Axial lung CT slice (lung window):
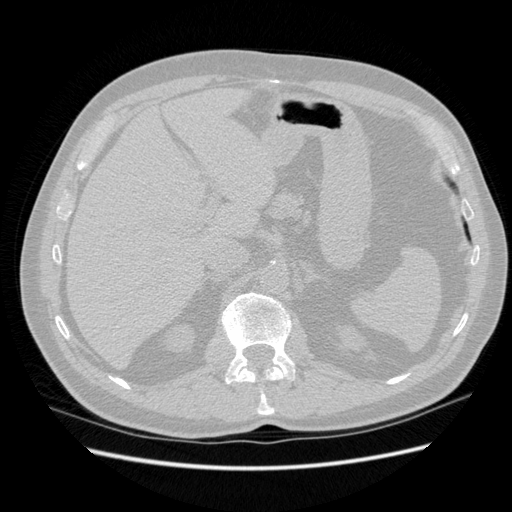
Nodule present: no